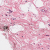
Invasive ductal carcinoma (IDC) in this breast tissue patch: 0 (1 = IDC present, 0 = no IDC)